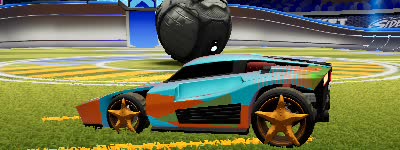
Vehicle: breakout